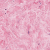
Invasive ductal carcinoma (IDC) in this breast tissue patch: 0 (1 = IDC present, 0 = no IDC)